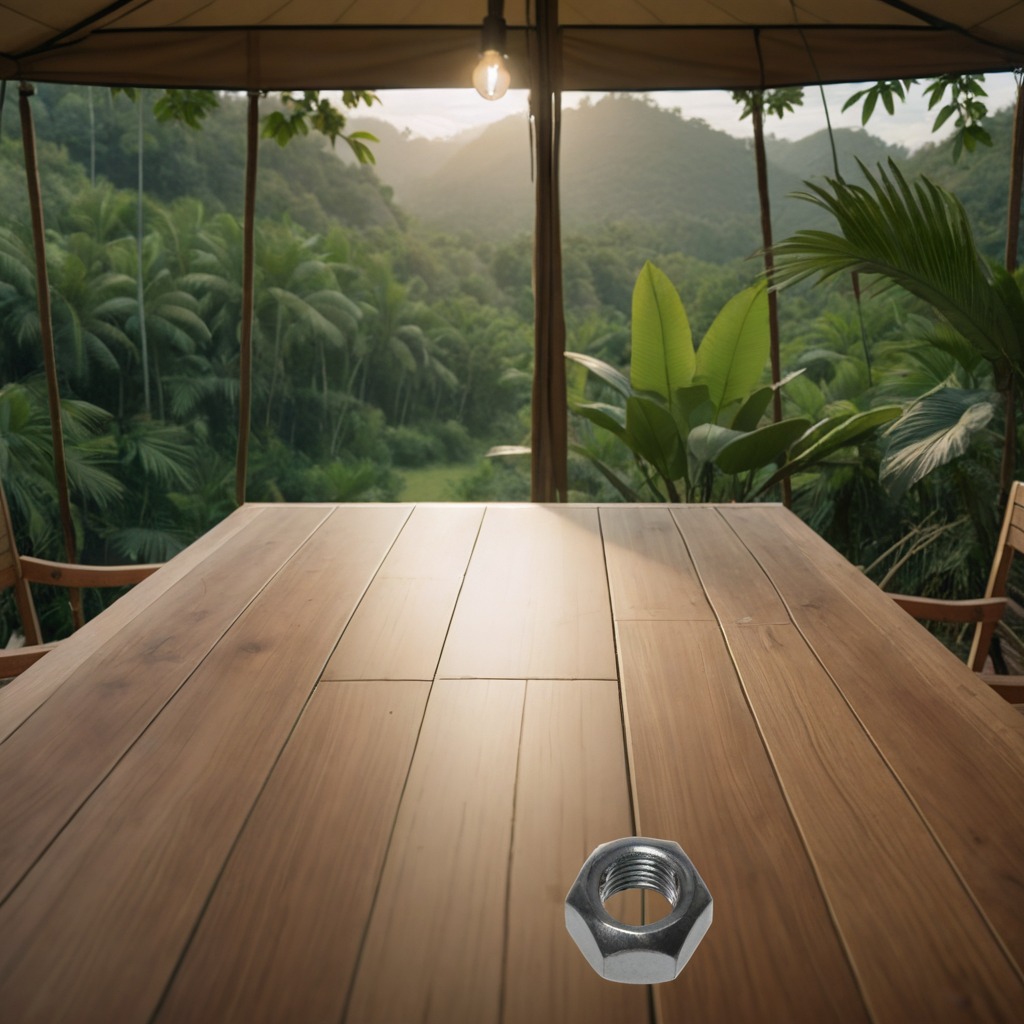
A metal nut is lying on a wooden table in a jungle field workshop tent.